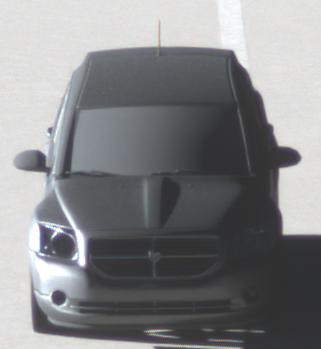
Make: Dodge
Model: Caliber 1.8
Detailed model: Caliber
Model produced from: 2006/06
Model produced until: 2009/03
Doors: 5
Color: gray
Road condition: dry road
Daytime: morning or afternoon
Contrast: high contrast